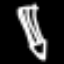
Label: pencil